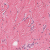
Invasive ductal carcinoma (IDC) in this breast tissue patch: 0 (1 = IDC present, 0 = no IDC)